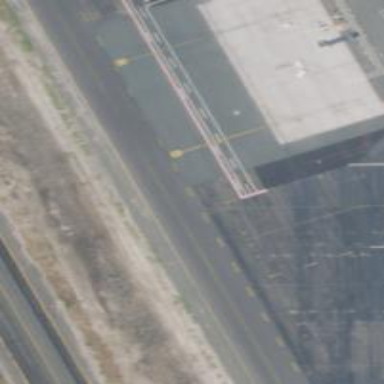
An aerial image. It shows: Asphalt apron at the airport.